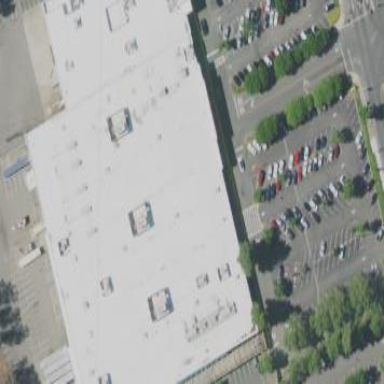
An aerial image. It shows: Department store building.